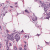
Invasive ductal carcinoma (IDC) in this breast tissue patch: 1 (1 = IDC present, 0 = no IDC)